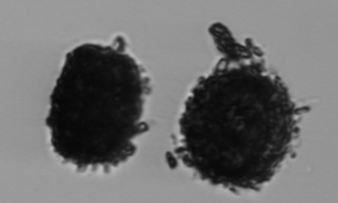
Label: Thalassiosira_TAG_external_detritus